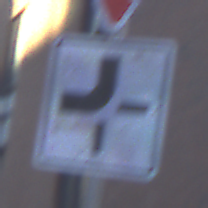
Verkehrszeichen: VerlaufVorfahrtsstrasse2
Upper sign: VorfahrtGewaehren
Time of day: SunriseSunset
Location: Outdoor (Urban)
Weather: Clear
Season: NotSpecified
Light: Natural